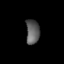
Tissue: lung
Cell type: Others
Senescence score: 0.2394
Nuclear area (px): 330
Mean DAPI intensity: 91.352